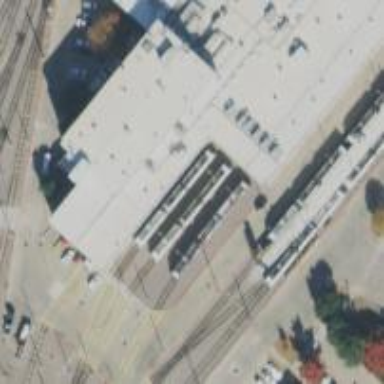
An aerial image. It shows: Light rail yard with electrified contact lines.